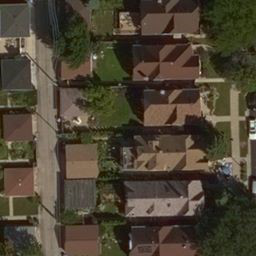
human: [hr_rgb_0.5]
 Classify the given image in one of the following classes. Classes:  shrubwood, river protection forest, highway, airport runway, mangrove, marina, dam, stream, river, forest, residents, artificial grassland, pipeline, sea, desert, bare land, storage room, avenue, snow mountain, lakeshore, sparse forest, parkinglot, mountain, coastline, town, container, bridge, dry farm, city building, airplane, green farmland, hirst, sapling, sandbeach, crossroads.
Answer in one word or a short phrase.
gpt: residents